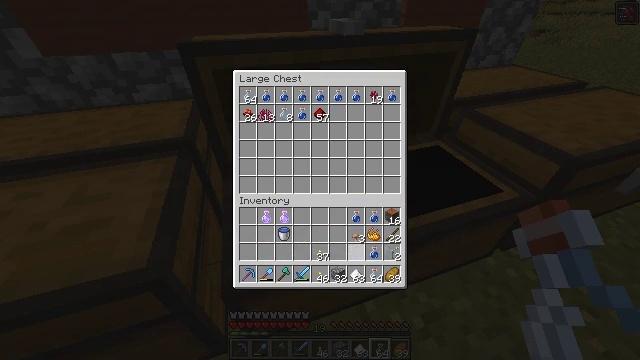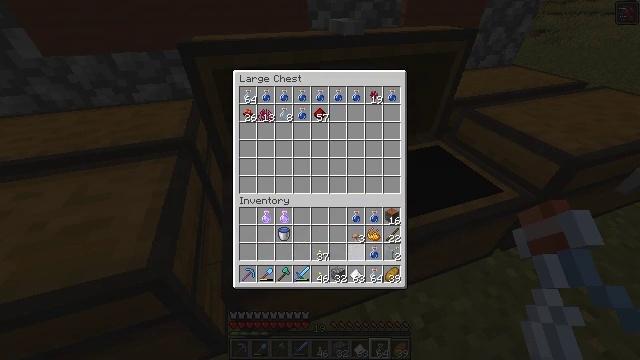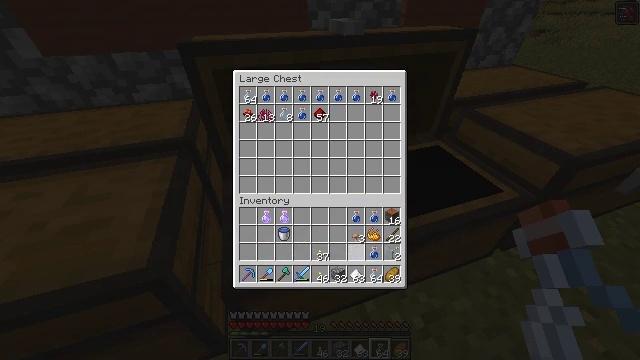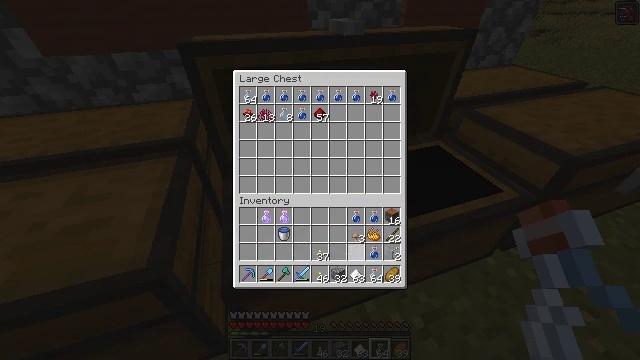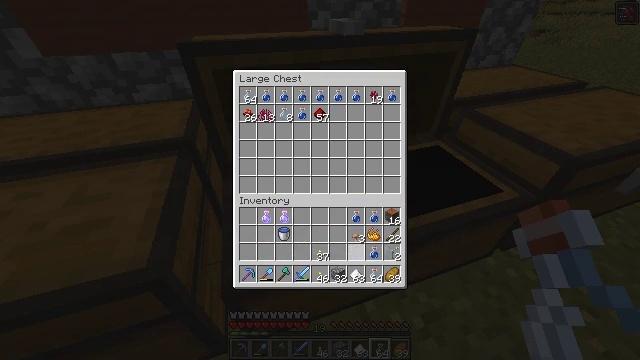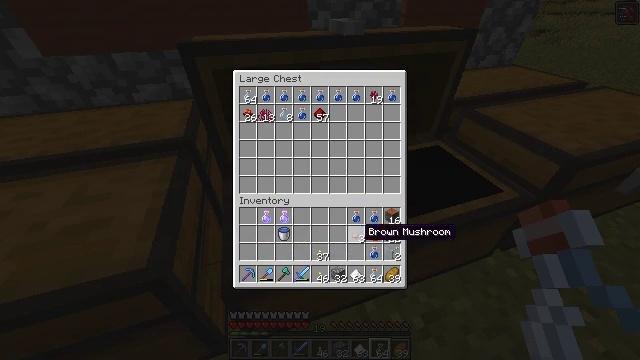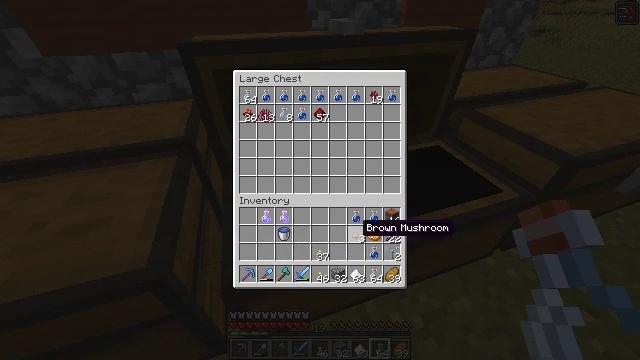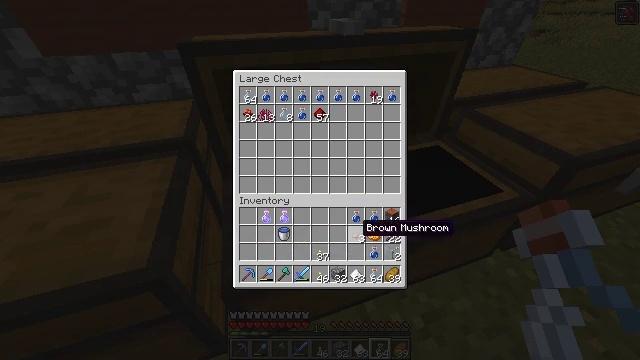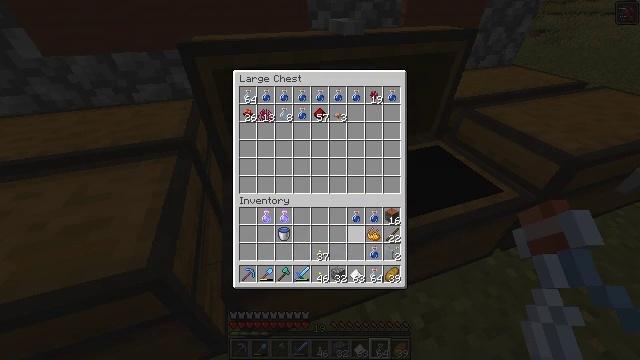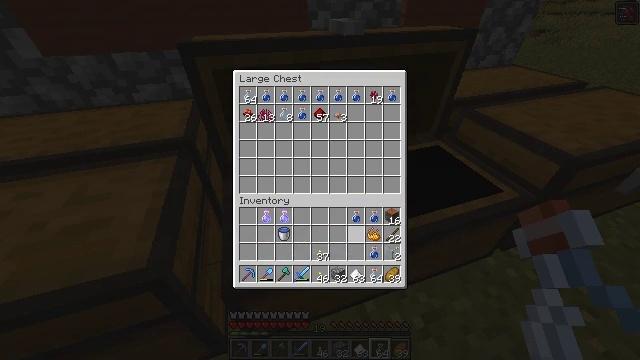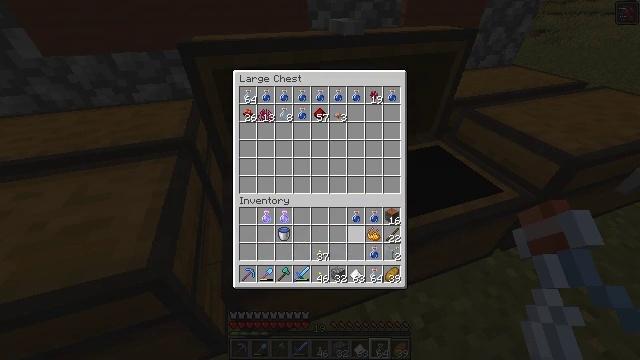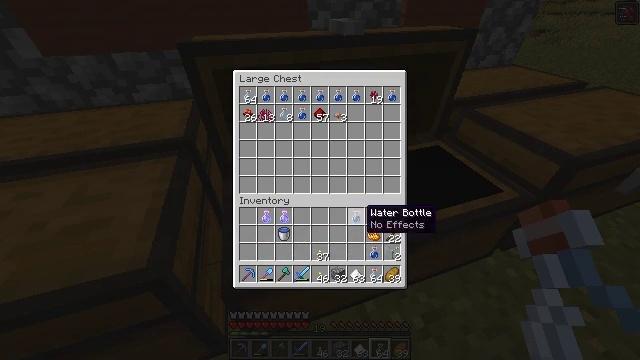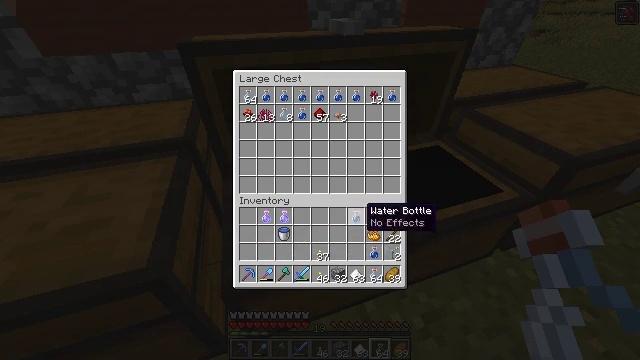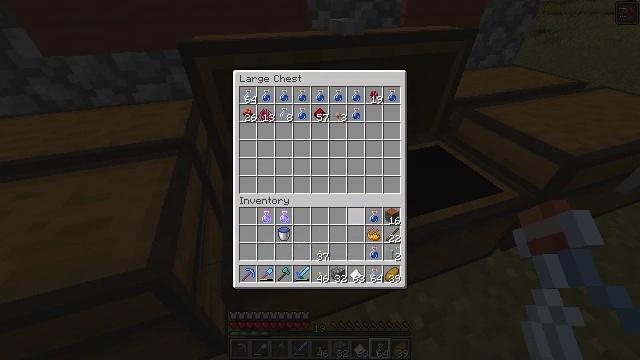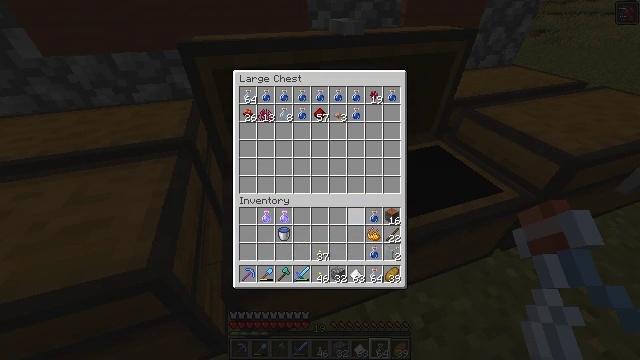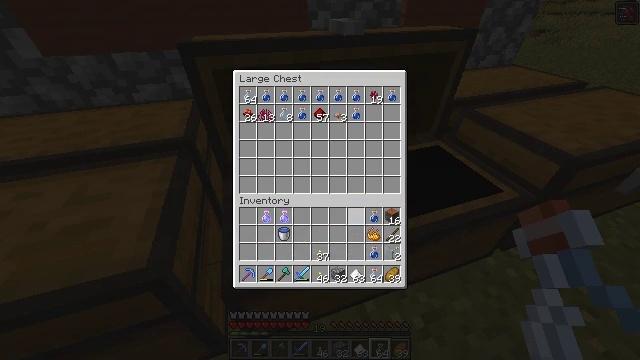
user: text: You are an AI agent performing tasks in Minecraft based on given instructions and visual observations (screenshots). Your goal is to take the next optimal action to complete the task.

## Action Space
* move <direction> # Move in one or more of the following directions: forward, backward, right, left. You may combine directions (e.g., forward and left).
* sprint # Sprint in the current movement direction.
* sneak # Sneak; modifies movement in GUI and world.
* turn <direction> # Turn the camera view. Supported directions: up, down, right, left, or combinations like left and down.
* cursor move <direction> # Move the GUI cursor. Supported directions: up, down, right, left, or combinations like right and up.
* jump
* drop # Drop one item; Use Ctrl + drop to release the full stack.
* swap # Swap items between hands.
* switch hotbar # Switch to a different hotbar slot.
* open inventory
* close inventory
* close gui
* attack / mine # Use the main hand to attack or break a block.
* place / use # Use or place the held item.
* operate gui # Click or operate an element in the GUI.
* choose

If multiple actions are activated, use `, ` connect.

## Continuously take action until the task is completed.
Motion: motion action
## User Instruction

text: Drop melon seeds.
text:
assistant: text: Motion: sneak, choose
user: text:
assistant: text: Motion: sneak, choose
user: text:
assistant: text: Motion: sneak, choose
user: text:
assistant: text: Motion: sneak
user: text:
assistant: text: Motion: sneak
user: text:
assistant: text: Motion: sneak
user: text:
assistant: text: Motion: sneak
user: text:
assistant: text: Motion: sneak, choose
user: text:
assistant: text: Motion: sneak, choose
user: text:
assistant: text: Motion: sneak, cursor move up
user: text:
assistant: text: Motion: sneak
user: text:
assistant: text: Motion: sneak
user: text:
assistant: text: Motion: sneak, choose
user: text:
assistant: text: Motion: sneak, choose
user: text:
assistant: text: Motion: sneak, choose
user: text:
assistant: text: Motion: sneak
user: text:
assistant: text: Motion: sneak
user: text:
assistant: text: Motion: sneak
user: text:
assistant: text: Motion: sneak, choose
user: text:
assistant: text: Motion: sneak, choose
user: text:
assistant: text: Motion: sneak, choose
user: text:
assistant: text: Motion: sneak
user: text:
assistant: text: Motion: sneak
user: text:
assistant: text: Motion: sneak
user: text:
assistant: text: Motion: sneak
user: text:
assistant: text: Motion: sneak, choose
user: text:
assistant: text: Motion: sneak, choose
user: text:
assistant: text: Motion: sneak
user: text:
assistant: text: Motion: sneak
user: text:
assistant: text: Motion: sneak